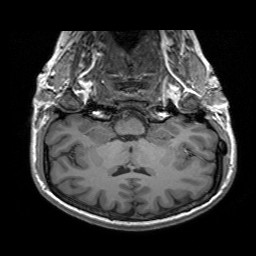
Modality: T1w
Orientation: sagittal
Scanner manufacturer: siemens
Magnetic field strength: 3 T